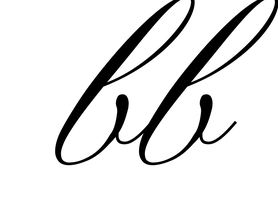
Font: PinyonScript-Regular